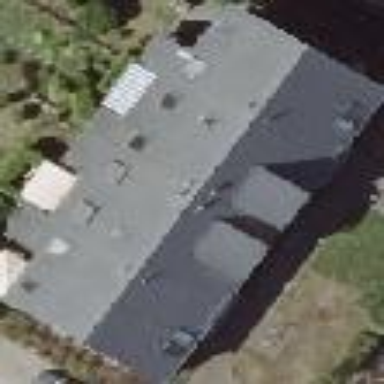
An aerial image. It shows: Terrace building with gabled roof.